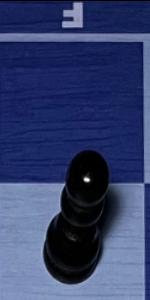
Label: Pawn_Black